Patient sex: M
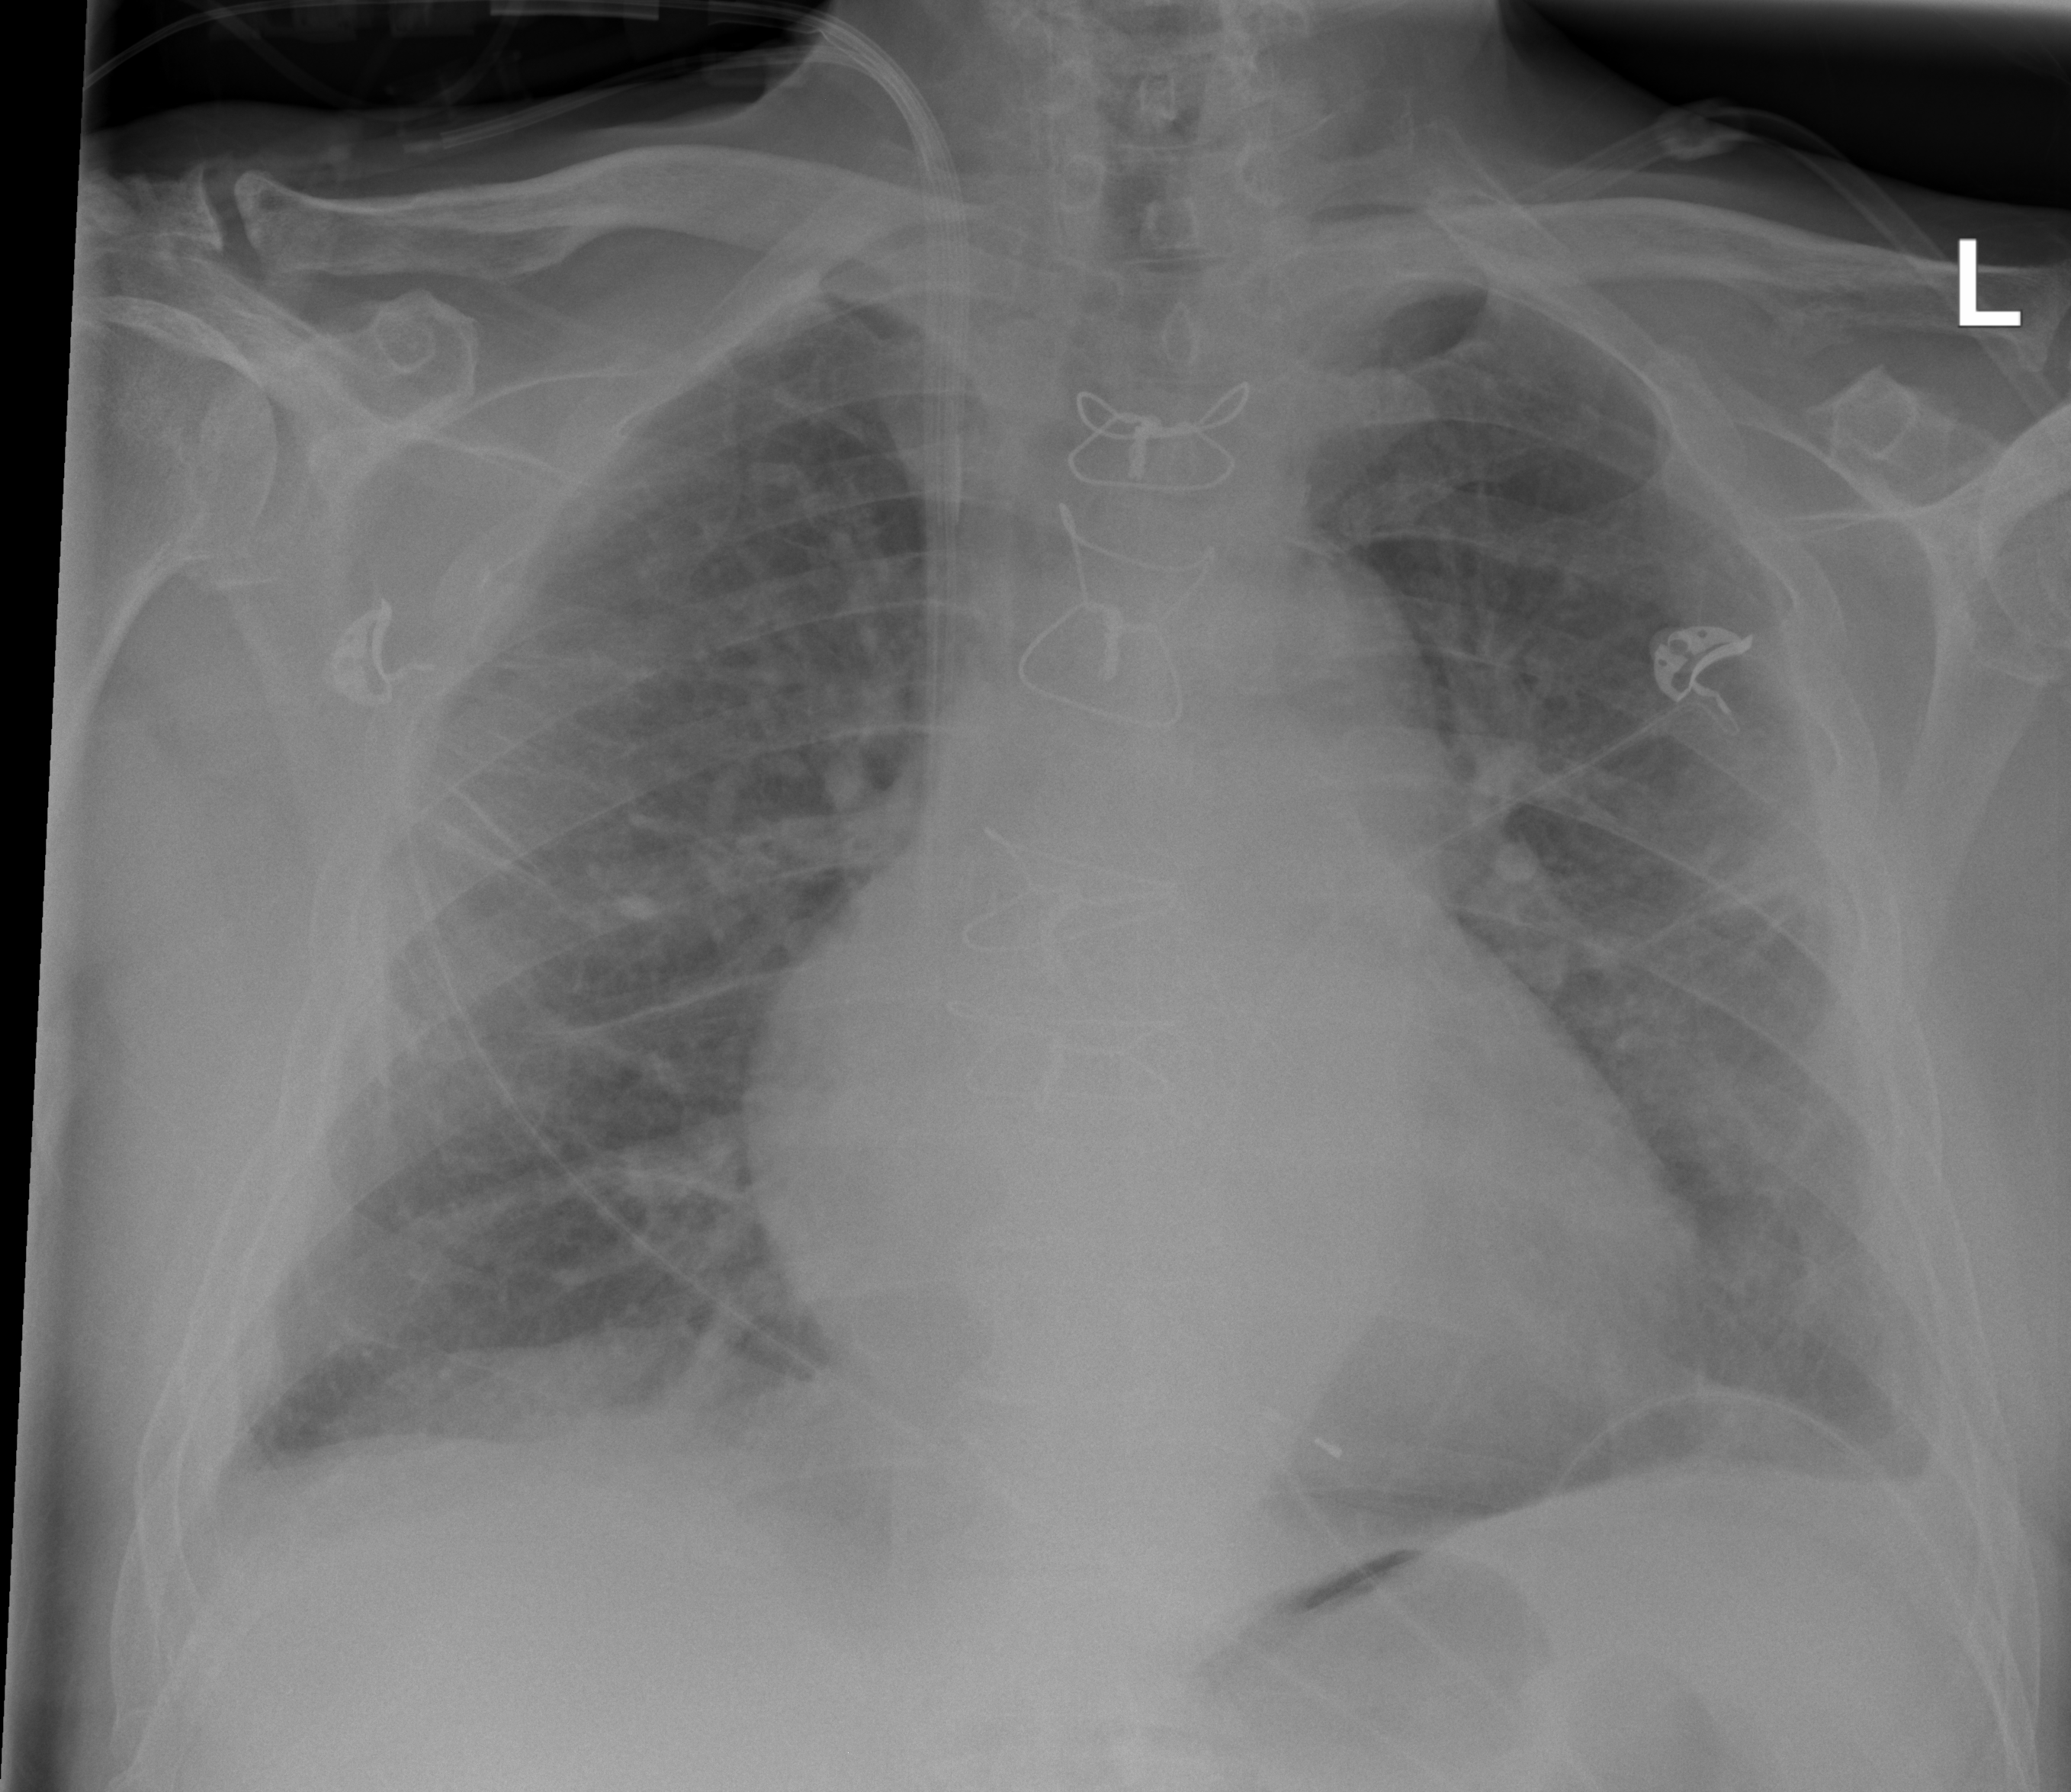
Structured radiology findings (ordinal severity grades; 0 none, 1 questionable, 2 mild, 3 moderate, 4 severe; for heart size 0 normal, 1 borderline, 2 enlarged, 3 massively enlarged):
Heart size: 2
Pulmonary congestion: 2
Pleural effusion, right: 2
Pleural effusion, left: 2
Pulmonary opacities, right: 2
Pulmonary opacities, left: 2
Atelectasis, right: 2
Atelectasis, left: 2